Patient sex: F
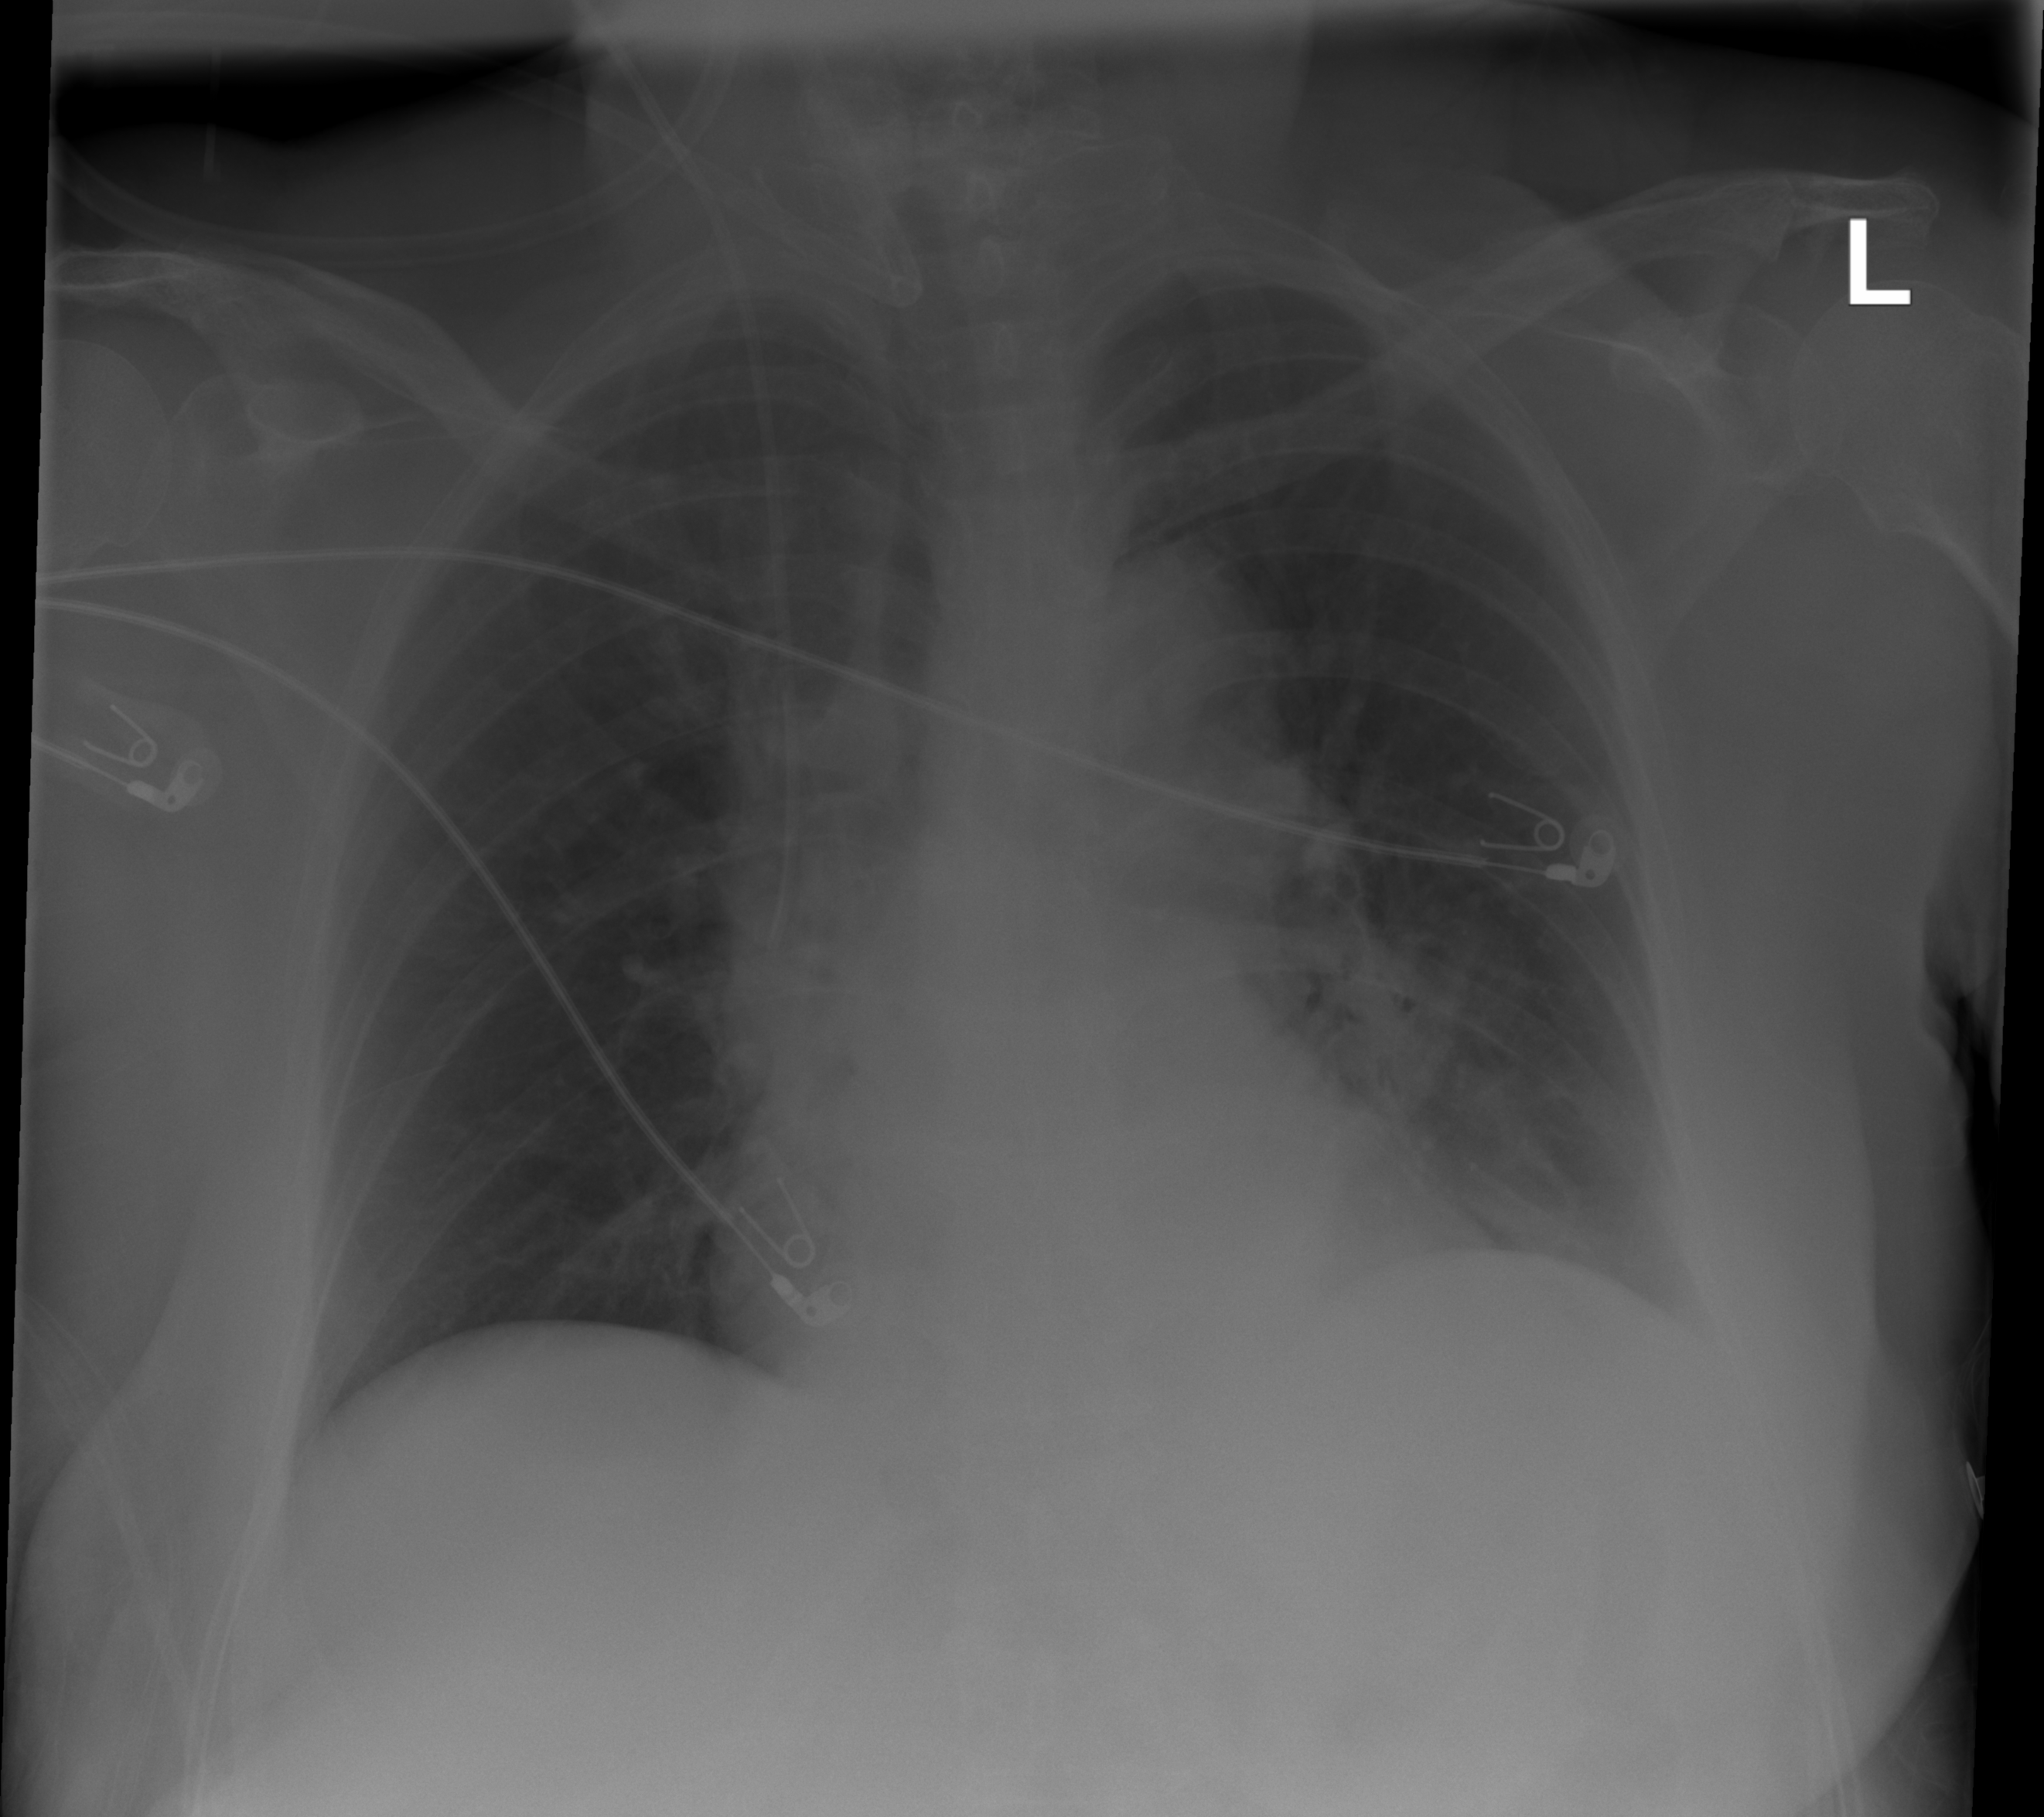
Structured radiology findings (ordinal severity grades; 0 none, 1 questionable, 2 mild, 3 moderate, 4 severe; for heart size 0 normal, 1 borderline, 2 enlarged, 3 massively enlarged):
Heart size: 0
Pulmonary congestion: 0
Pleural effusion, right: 0
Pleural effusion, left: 0
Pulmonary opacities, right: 0
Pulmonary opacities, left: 2
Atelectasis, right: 0
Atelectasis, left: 0